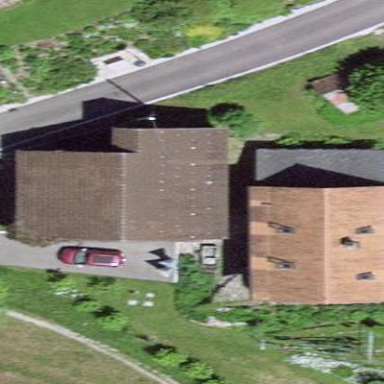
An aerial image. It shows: Building with gabled roof.